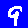
Digit: 9